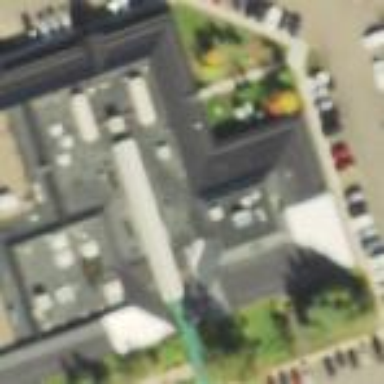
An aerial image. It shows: Clinic building providing healthcare services.